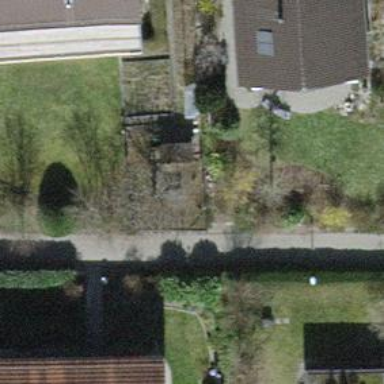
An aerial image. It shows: Urban tree adds touch of nature to the surroundings.